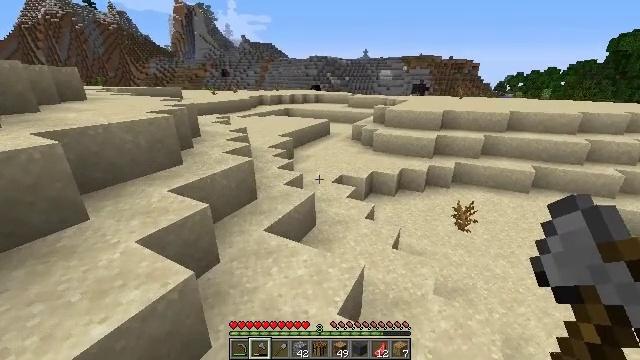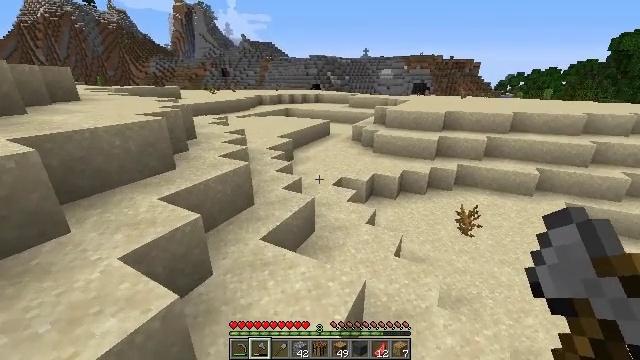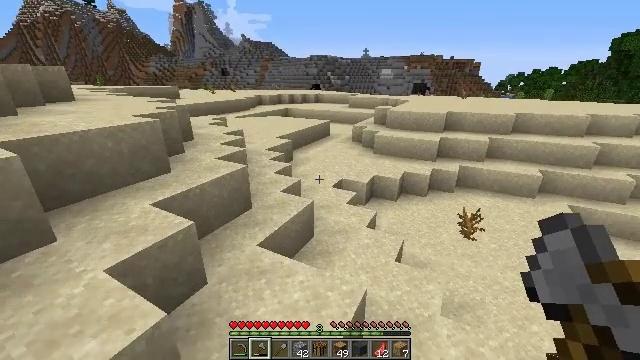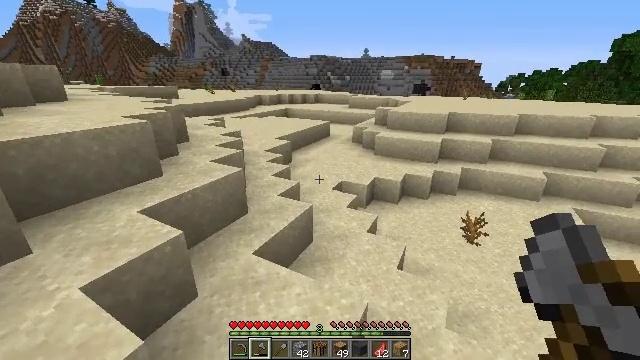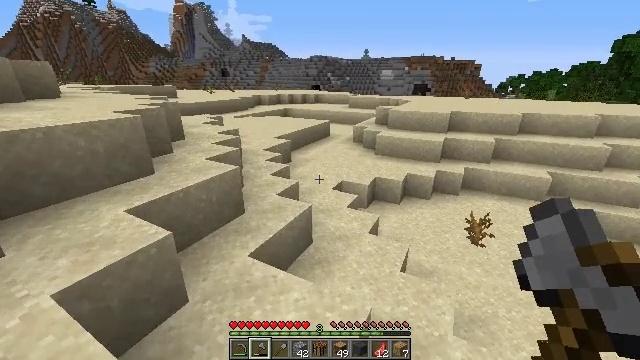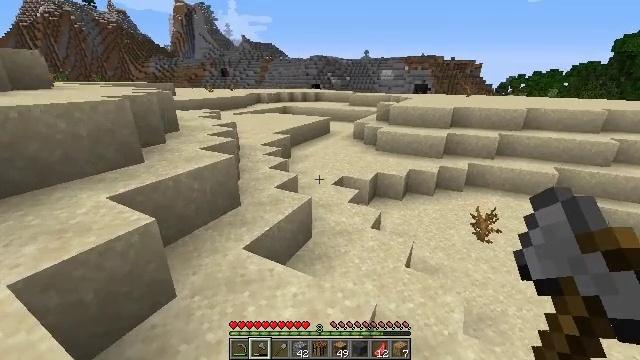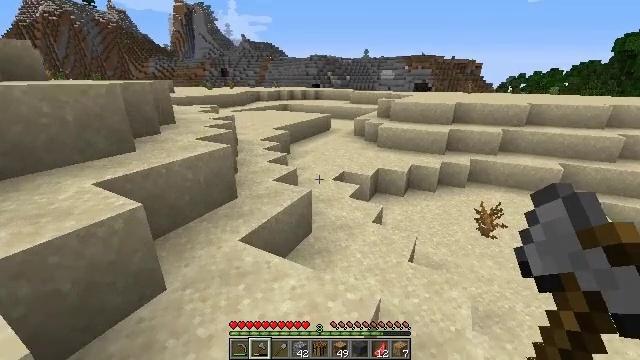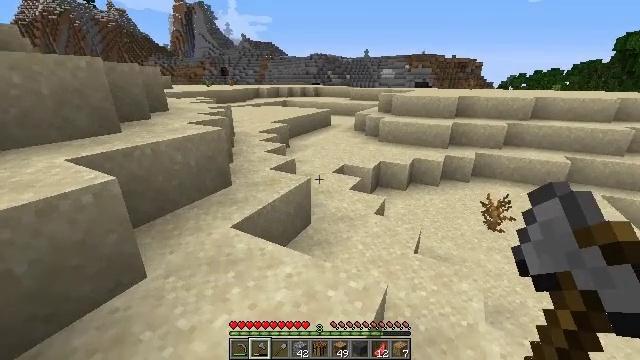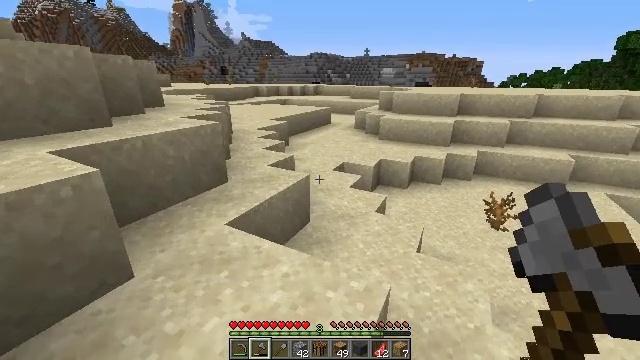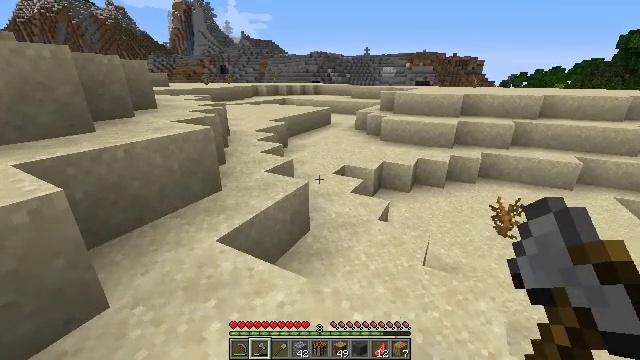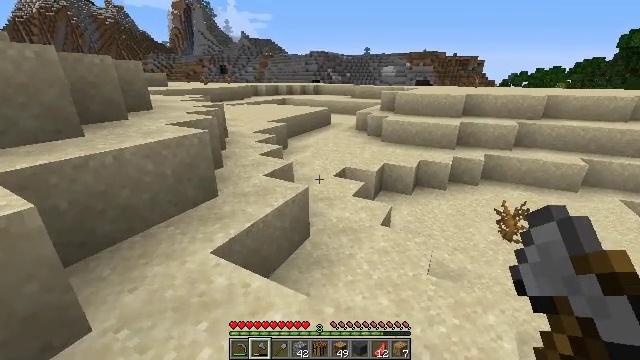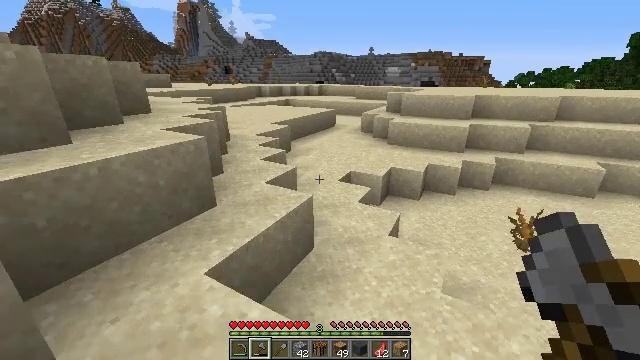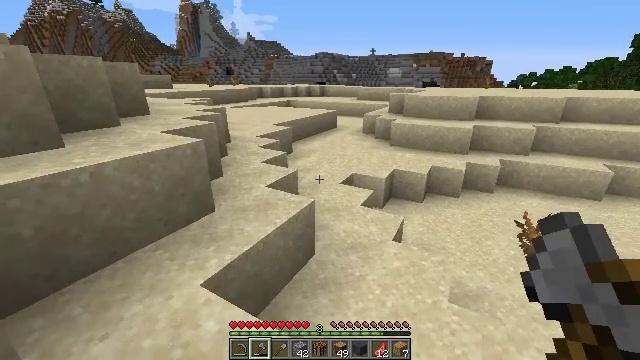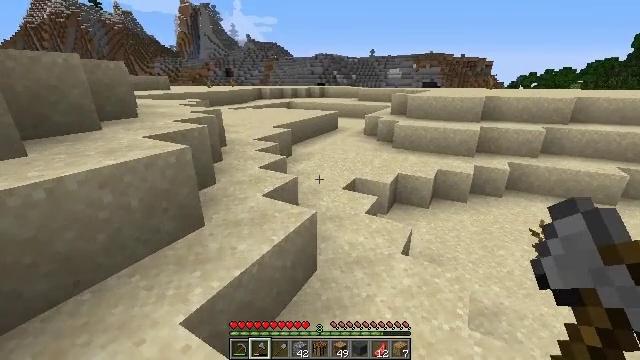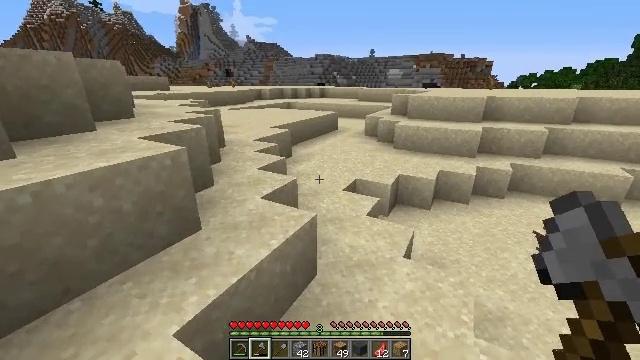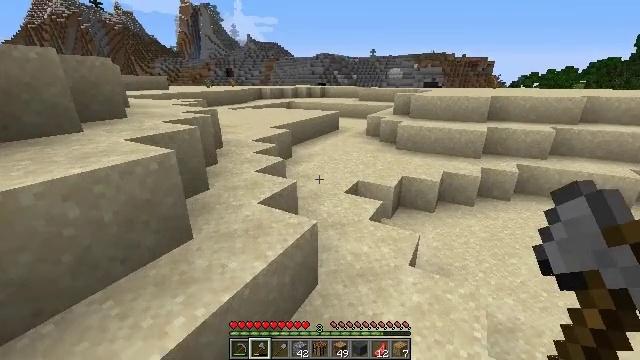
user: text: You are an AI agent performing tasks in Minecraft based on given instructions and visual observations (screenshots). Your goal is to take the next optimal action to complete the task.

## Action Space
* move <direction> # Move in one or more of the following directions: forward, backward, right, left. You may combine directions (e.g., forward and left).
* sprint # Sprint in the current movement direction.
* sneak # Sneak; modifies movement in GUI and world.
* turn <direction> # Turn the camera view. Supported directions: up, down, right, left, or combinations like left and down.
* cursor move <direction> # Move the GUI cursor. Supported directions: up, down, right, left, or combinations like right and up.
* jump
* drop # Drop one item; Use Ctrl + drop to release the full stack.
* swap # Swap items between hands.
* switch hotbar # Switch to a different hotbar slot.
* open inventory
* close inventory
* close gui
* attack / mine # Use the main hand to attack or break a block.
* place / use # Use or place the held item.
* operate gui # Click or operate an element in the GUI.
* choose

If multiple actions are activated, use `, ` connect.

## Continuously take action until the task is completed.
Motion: motion action
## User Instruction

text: Kill the rabbit.
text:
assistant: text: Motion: move forward
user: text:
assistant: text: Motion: move forward
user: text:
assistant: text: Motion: move forward
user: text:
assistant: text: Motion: move forward
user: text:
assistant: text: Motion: move forward
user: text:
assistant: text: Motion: move forward
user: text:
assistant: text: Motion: move forward
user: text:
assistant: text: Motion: move forward
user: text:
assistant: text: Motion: move forward
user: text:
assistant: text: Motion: move forward
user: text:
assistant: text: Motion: move forward
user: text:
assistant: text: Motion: move forward
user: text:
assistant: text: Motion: move forward
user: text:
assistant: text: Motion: move forward
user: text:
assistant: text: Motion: move forward
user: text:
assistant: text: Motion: move forward
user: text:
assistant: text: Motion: move forward
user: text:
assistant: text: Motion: move forward, turn left
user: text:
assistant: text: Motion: move forward, turn left
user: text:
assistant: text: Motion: move forward, turn left
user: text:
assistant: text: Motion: move forward, turn left
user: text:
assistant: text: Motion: move forward
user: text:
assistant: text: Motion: move forward
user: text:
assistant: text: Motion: move forward
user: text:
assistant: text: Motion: move forward
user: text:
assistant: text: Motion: move forward
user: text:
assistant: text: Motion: move forward
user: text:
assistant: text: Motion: move forward
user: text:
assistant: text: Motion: move forward
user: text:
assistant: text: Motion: move forward